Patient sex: F
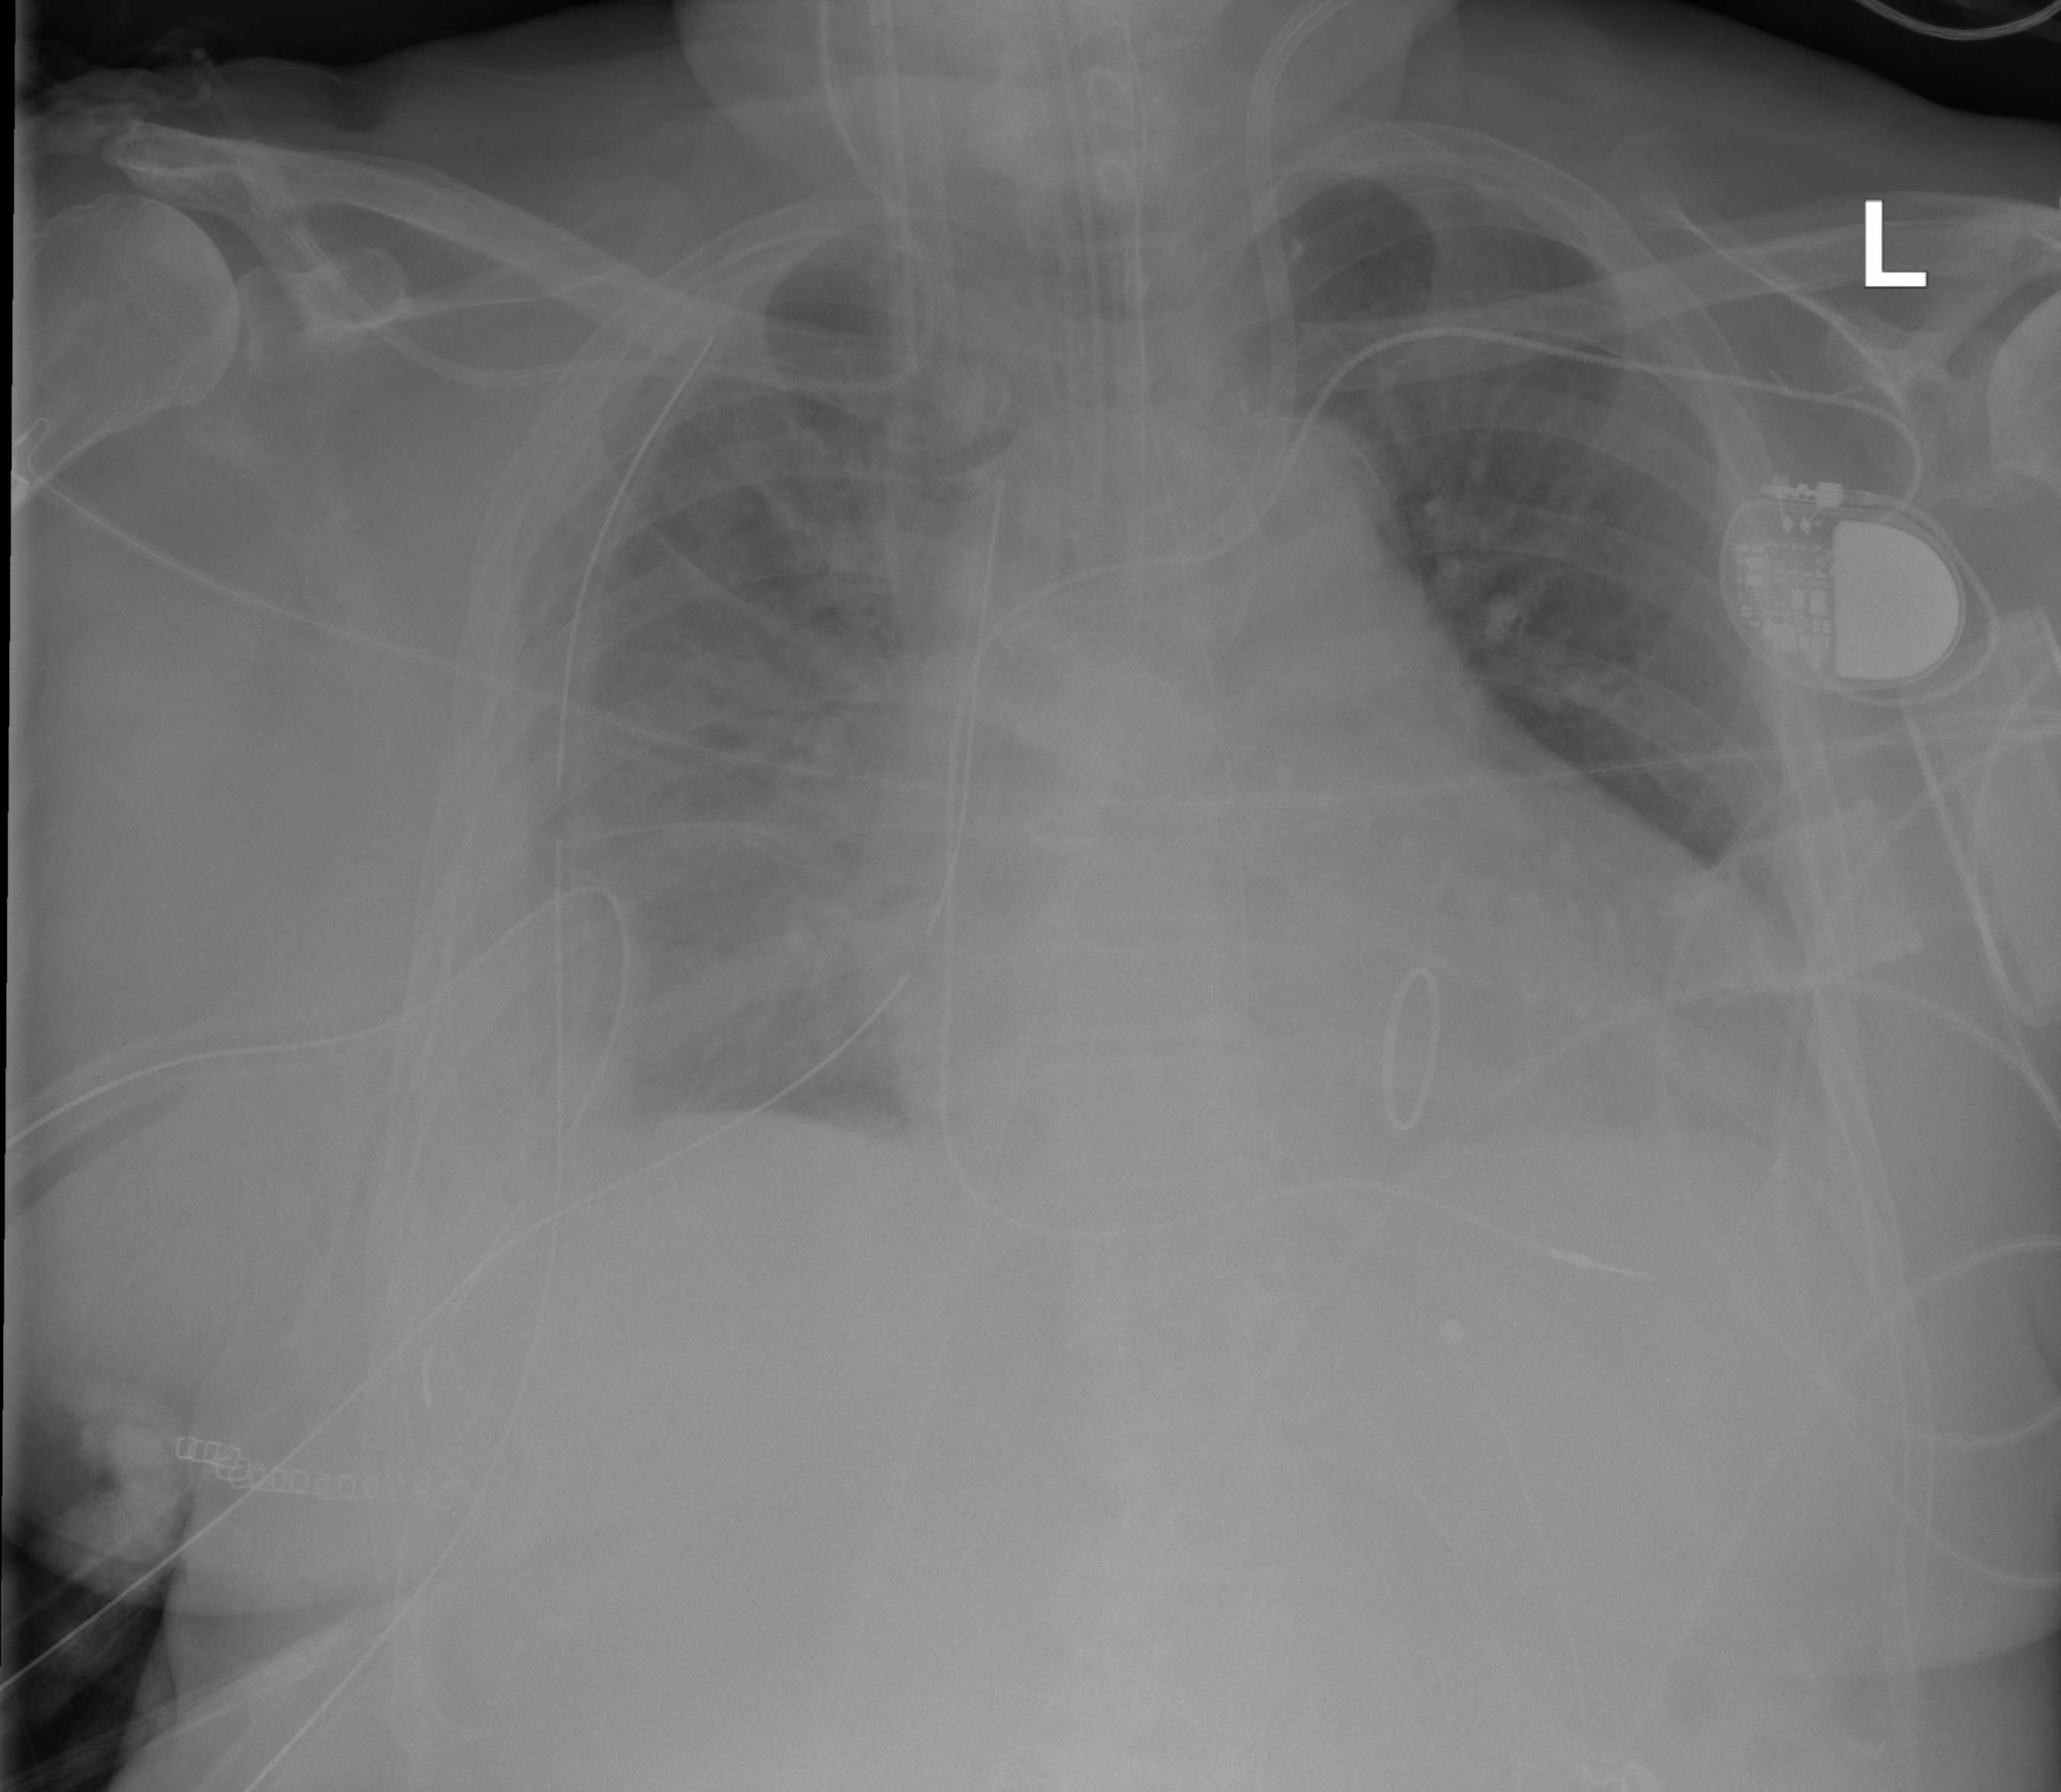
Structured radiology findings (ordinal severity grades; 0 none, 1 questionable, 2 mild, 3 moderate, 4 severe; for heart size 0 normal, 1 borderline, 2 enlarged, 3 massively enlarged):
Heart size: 2
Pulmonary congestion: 2
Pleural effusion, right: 2
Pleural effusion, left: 0
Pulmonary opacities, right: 2
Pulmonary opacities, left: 0
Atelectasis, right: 3
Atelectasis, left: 0